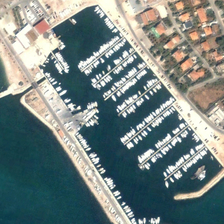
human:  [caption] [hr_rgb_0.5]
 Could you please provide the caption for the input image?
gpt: many boats are in a port near many buildings and some green trees .

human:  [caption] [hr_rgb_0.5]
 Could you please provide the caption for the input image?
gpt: many boats are in a port near many buildings and some green trees .

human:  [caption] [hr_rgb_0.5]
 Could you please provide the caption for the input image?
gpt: many boats are in a port near many buildings and some green trees .

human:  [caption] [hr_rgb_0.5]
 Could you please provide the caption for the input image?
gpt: many boats are in a port near many buildings and some green trees .

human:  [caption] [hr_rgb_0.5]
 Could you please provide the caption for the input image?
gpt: many boats are in a port near many buildings and some green trees .